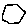
Label: hexagon